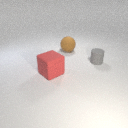
large red rubber cube to the left of large brown rubber sphere